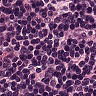
Metastatic tissue present: no